Aerial crown-view tile of a tropical tree (Barro Colorado Island, Panama), acquired 20250414:
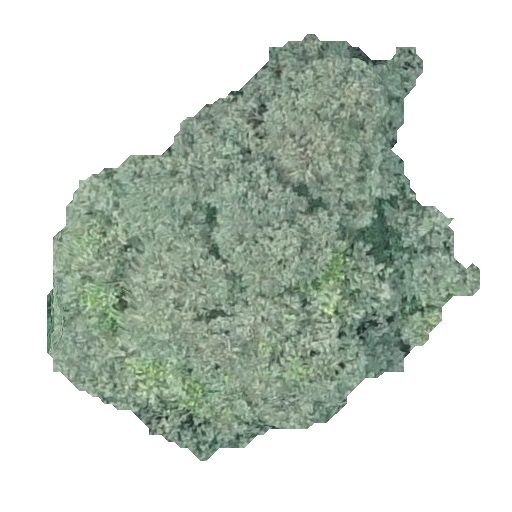
Species: Luehea seemannii
GBIF accepted scientific name: Luehea seemannii
Crown area: 171.436 m²